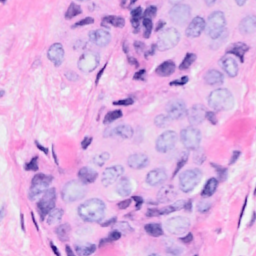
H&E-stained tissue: Breast